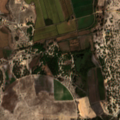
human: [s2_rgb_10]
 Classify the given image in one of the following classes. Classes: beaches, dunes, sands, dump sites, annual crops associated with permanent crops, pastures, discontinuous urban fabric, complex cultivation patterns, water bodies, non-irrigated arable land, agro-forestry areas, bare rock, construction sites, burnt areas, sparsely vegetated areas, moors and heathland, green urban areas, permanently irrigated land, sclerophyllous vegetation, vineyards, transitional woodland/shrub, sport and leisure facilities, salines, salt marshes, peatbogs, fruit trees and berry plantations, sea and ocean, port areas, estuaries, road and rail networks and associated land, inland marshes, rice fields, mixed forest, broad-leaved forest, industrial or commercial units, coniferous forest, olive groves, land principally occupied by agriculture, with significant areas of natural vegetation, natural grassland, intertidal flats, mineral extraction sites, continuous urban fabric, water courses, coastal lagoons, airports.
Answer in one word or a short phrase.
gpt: discontinuous urban fabric, permanently irrigated land, rice fields, coniferous forest, transitional woodland/shrub